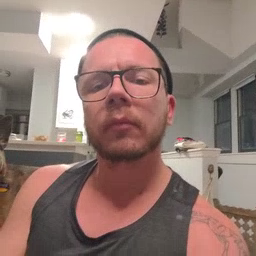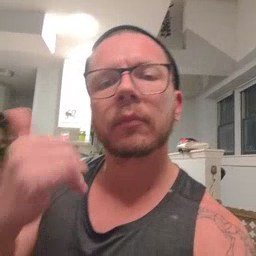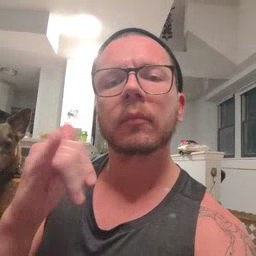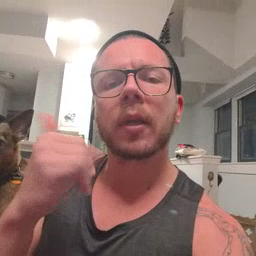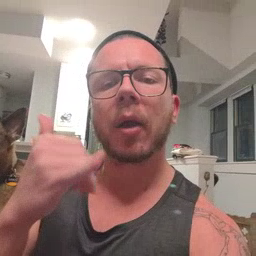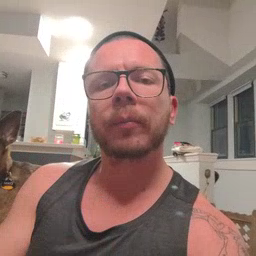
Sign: yellow